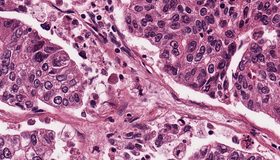
Tumor epithelial tissue: yes
Tumor-associated stroma tissue: yes
Normal tissue: no